Question: I'm running a simple scanner to parse a string, however I've discovered that if called often enough I get OutOfMemory errors. This code is called as part of the constructor of an object that is built repeatedly for an array of strings :
Edit: Here's the constructor for more infos; not much more happening outside of the try-catch regarding the Scanner
'''
public Header(String headerText) {
char[] charArr;
charArr = headerText.toCharArray();
// Check that all characters are printable characters
if (charArr.length > 0 && !commonMethods.isPrint(charArr)) {
throw new IllegalArgumentException(headerText);
}
// Check for header suffix
Scanner sc = new Scanner(headerText);
MatchResult res;
try {
sc.findInLine("(\D*[a-zA-Z]+)(\d*)(\D*)");
res = sc.match();
} finally {
sc.close();
}
if (res.group(1) == null || res.group(1).isEmpty()) {
throw new IllegalArgumentException("Missing header keyword found"); // Empty header to store
} else {
mnemonic = res.group(1).toLowerCase(); // Store header
}
if (res.group(2) == null || res.group(2).isEmpty()) {
suffix = -1;
} else {
try {
suffix = Integer.parseInt(res.group(2)); // Store suffix if it exists
} catch (NumberFormatException e) {
throw new NumberFormatException(headerText);
}
}
if (res.group(3) == null || res.group(3).isEmpty()) {
isQuery= false;
} else {
if (res.group(3).equals("?")) {
isQuery = true;
} else {
throw new IllegalArgumentException(headerText);
}
}
// If command was of the form *ABC, reject suffixes and prefixes
if (mnemonic.contains("*")
&& suffix != -1) {
throw new IllegalArgumentException(headerText);
}
}
'''
A profiler memory snapshot shows the read(Char) method of Scanner.findInLine() to be allocated massive amounts of memory during operation as a I scan through a few hundred thousands strings; after a few seconds it already is allocated over 38MB.

I would think that calling close() on the scanner after using it in the constructor would flag the old object to be cleared by the GC, but somehow it remains and the read method accumulates gigabytes of data before filling the heap.
Can anybody point me in the right direction?
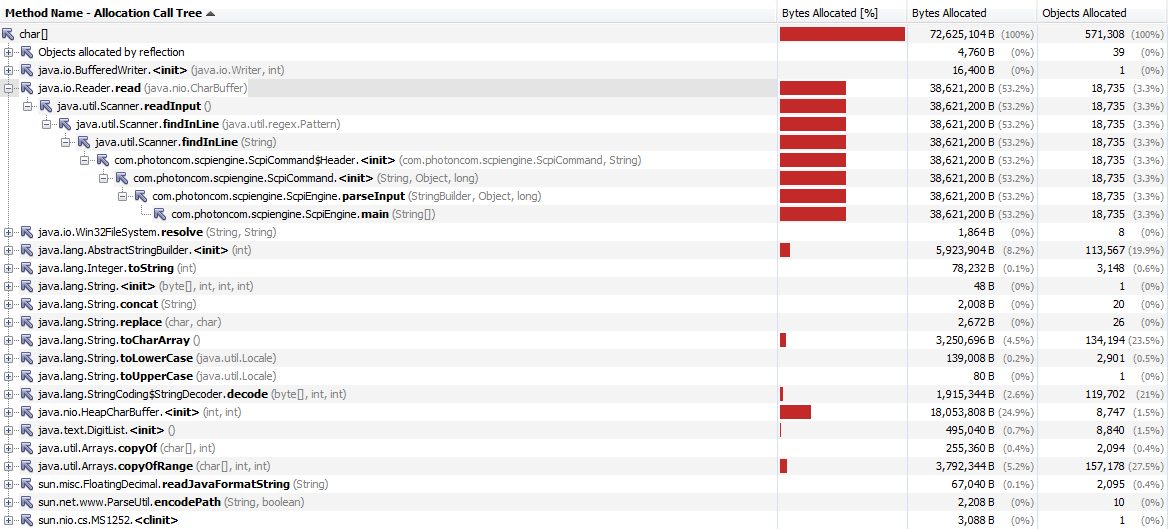
Answer: Well I've found the source of the problem, it wasn't Scanner exactly but the list holding the objects doing the scanning in the constructor.
The problem had to do with the overrun of a list that was holding references to the object containing the parsing, essentially more strings were received per unit of time than could be processed and the list grew and grew until there were no more RAM. Bounding this list to a maximum size now prevents the parser from overloading the memory; I'll be adding some synchronization between the parser and the data source to avoid this overrun in the future.
Thank you all for your suggestions, I've already made some changes performance wise regarding the scanner and thank you to @RobI for pointing me to jvisualvm which allowed me to trace back the exact culprits holding the references. The memory dump wasn't showing the reference linking.